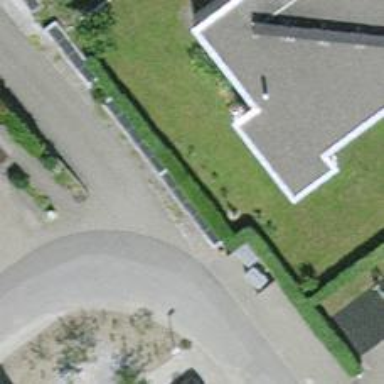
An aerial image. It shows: Hedge barrier.